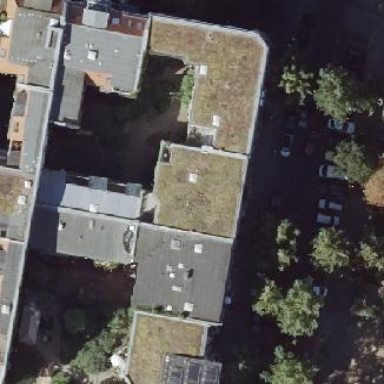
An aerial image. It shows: Residential building with flat roof.